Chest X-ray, AP view. Patient: 9 years old, sex M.
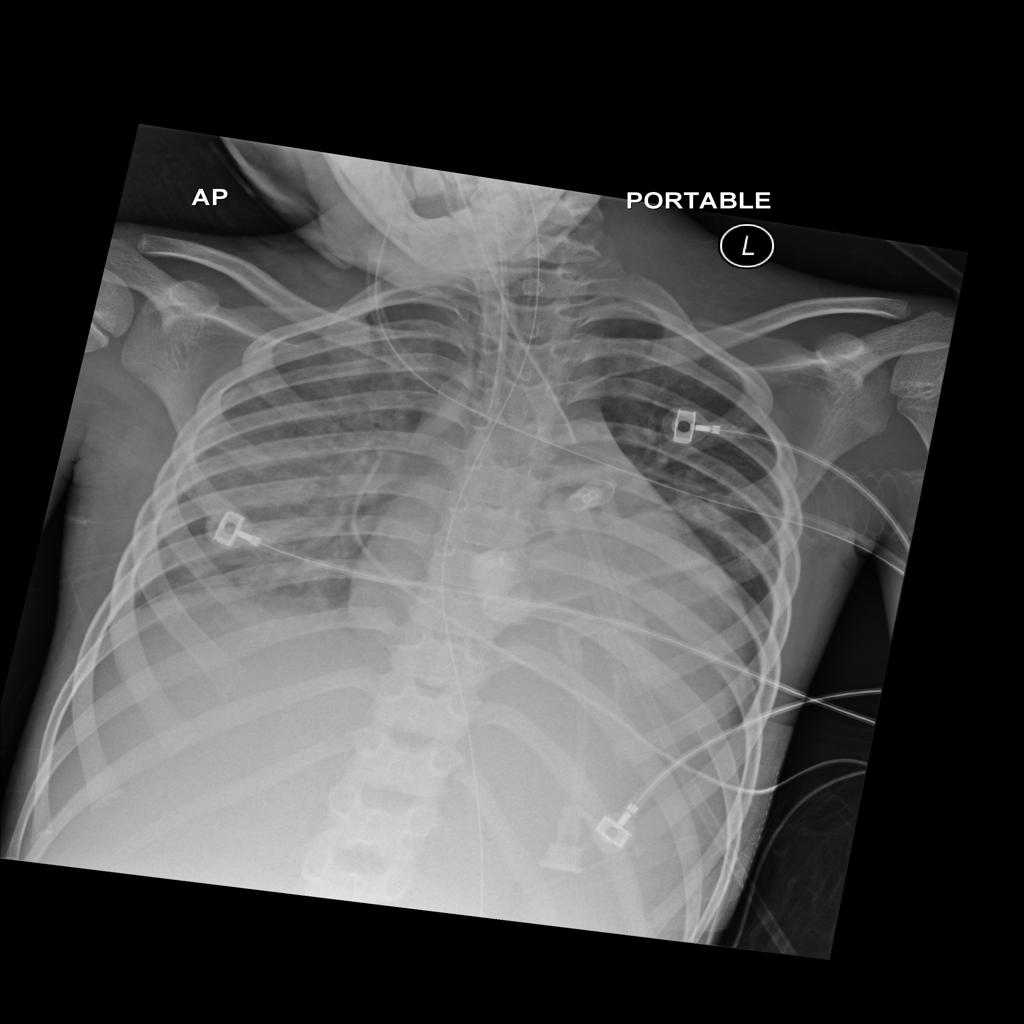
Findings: Cardiomegaly, Infiltration